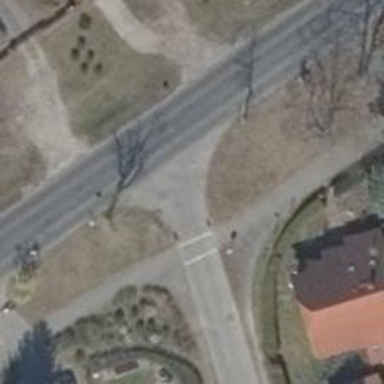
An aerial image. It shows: Residential road.